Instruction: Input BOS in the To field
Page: home
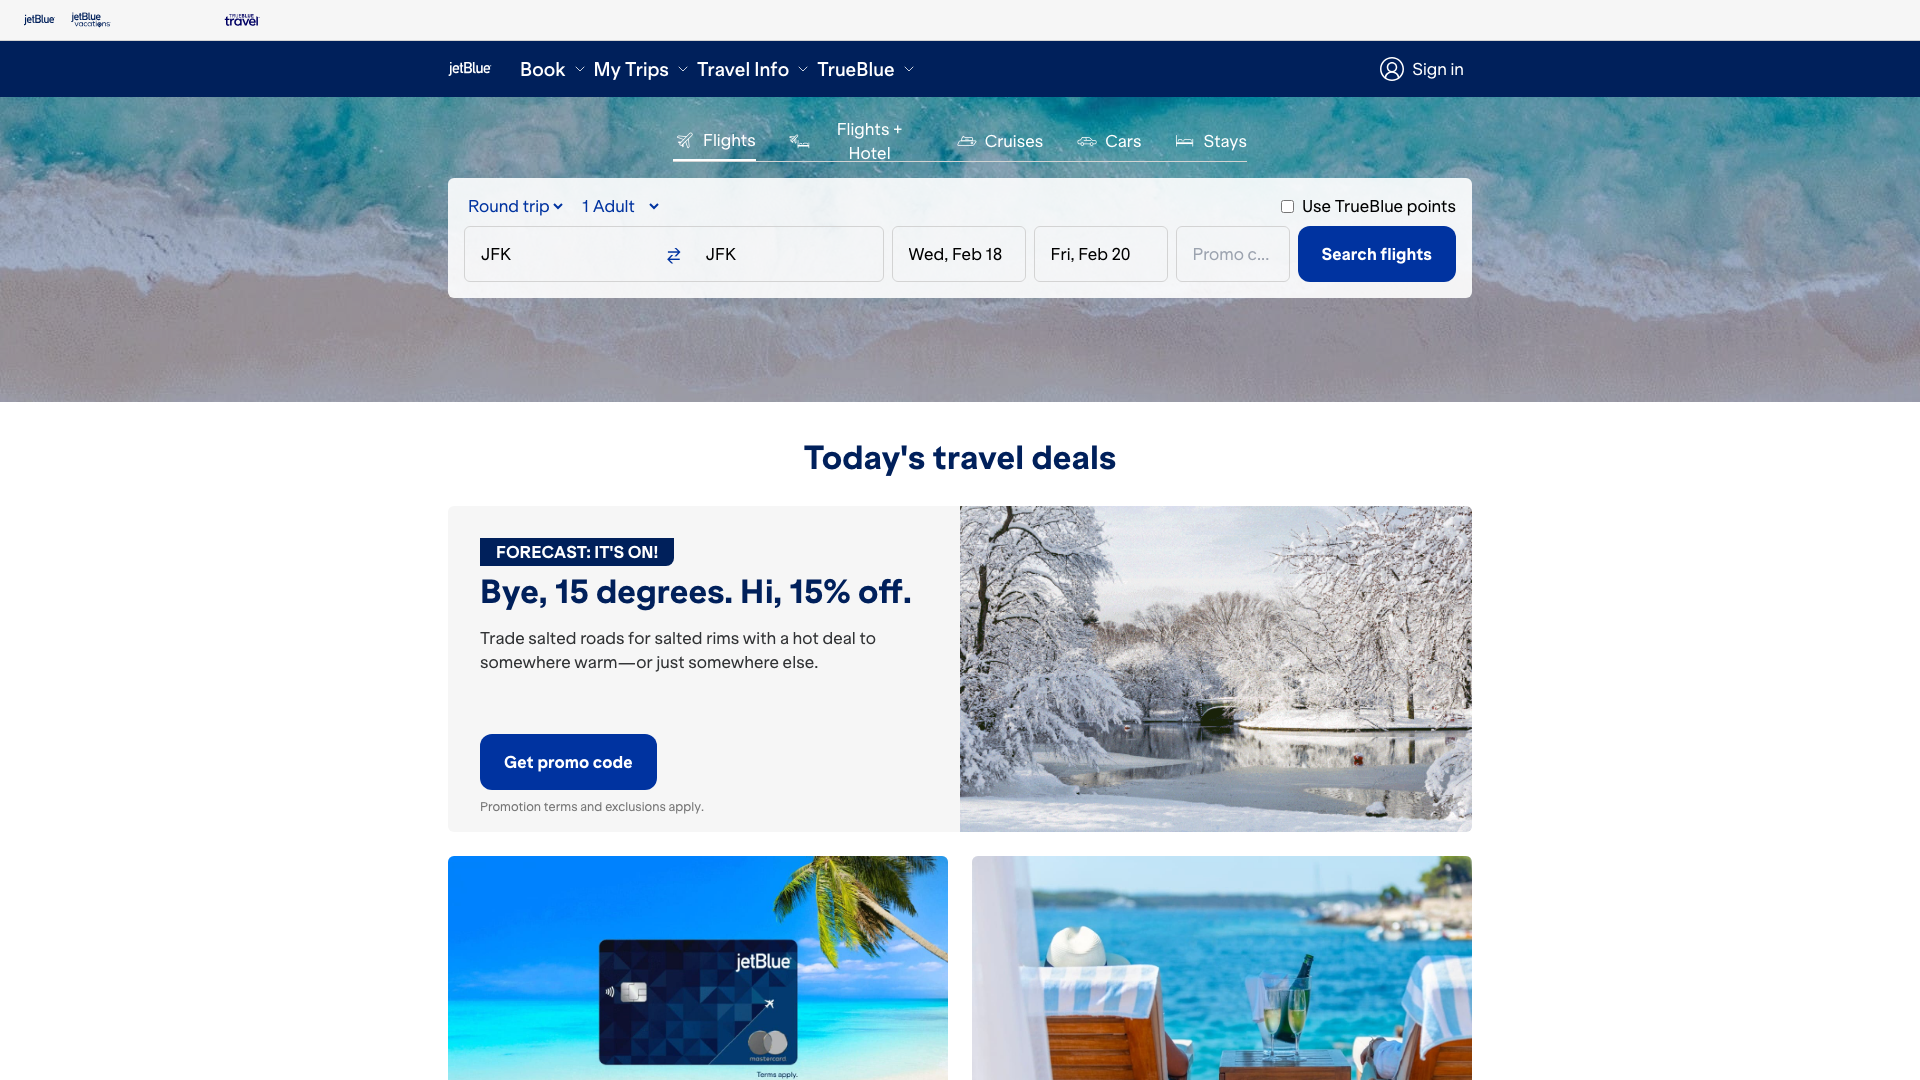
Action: type